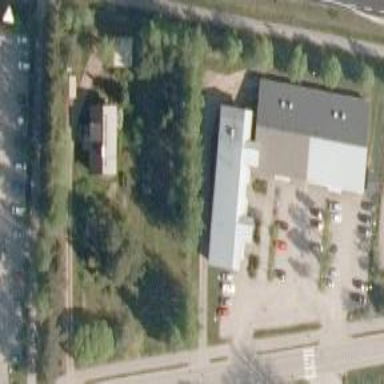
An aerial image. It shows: Fitness centre on leisure land.